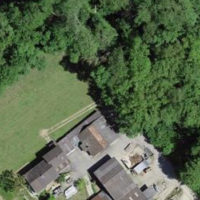
EUNIS habitat code: 44
Species observed at this site:
Buteo buteo
Corvus corone